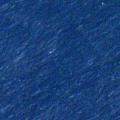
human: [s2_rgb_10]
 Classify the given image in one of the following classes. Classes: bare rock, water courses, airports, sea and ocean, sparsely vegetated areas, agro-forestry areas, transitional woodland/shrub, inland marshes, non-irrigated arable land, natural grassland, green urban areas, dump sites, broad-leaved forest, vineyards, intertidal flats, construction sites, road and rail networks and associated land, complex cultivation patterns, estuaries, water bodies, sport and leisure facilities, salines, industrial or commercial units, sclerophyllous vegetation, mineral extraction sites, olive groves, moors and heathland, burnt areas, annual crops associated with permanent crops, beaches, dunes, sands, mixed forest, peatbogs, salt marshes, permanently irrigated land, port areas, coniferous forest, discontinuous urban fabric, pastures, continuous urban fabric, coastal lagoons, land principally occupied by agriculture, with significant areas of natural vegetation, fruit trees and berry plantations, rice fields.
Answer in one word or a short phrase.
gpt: sea and ocean